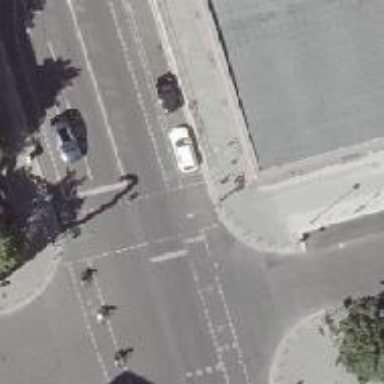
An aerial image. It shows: Secondary road with asphalt surface and lanes for both pedestrians and cyclists. There are parallel parking lanes on the left side of the road.